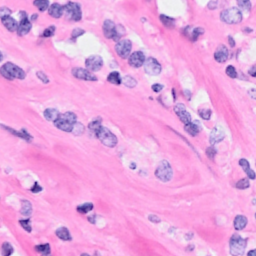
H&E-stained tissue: Breast